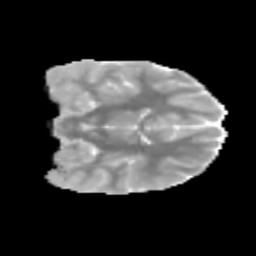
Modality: MD
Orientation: coronal
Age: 9
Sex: female
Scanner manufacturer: siemens
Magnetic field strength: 3 T
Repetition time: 3.8 s
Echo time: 0.07 s